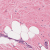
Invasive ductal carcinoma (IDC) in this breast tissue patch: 0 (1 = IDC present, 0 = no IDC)